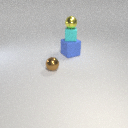
large blue rubber cube below small yellow metal sphere